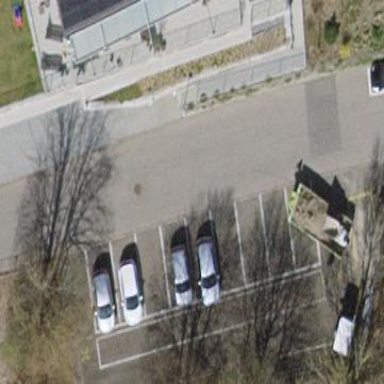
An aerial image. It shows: Street side parking area.